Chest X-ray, PA view. Patient: 54 years old, sex F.
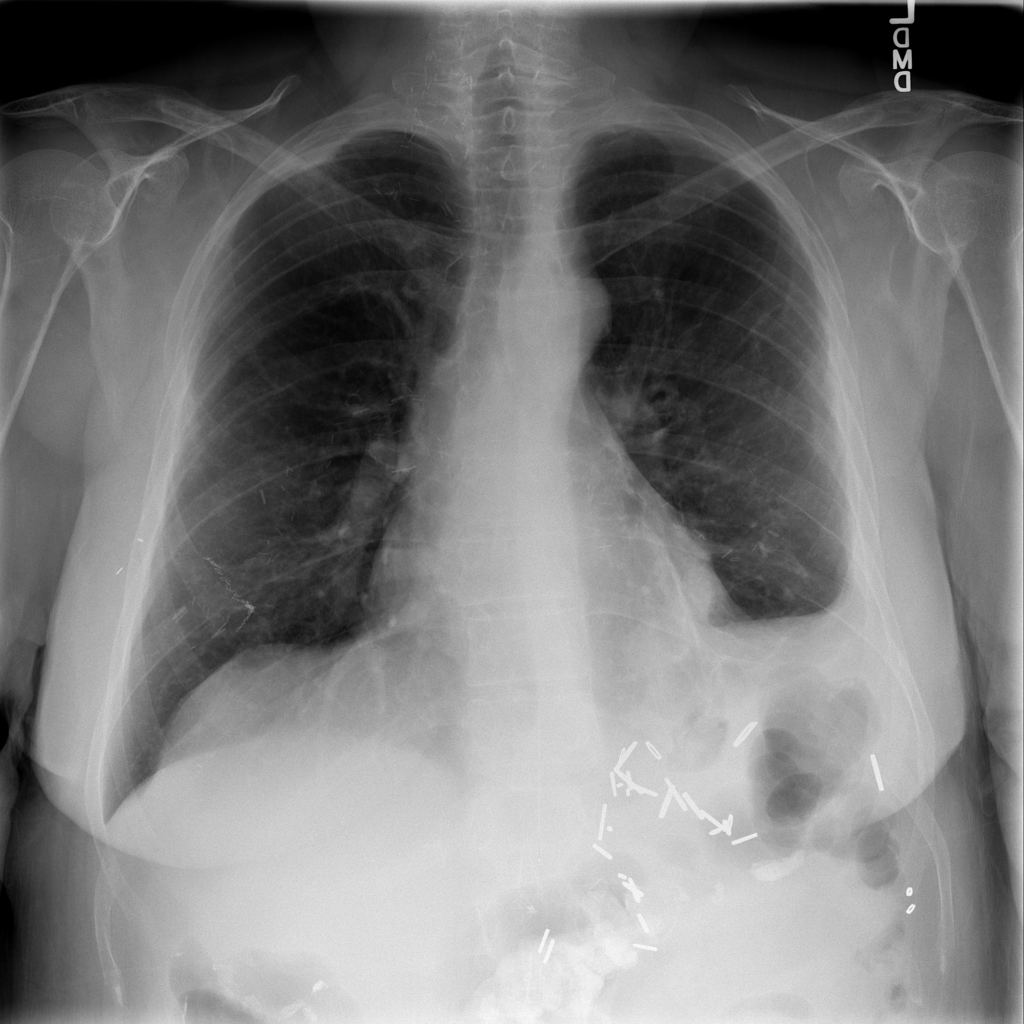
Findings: Infiltration, Mass